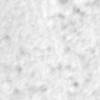
Label: no_change